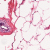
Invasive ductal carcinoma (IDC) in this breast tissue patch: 0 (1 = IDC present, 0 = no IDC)